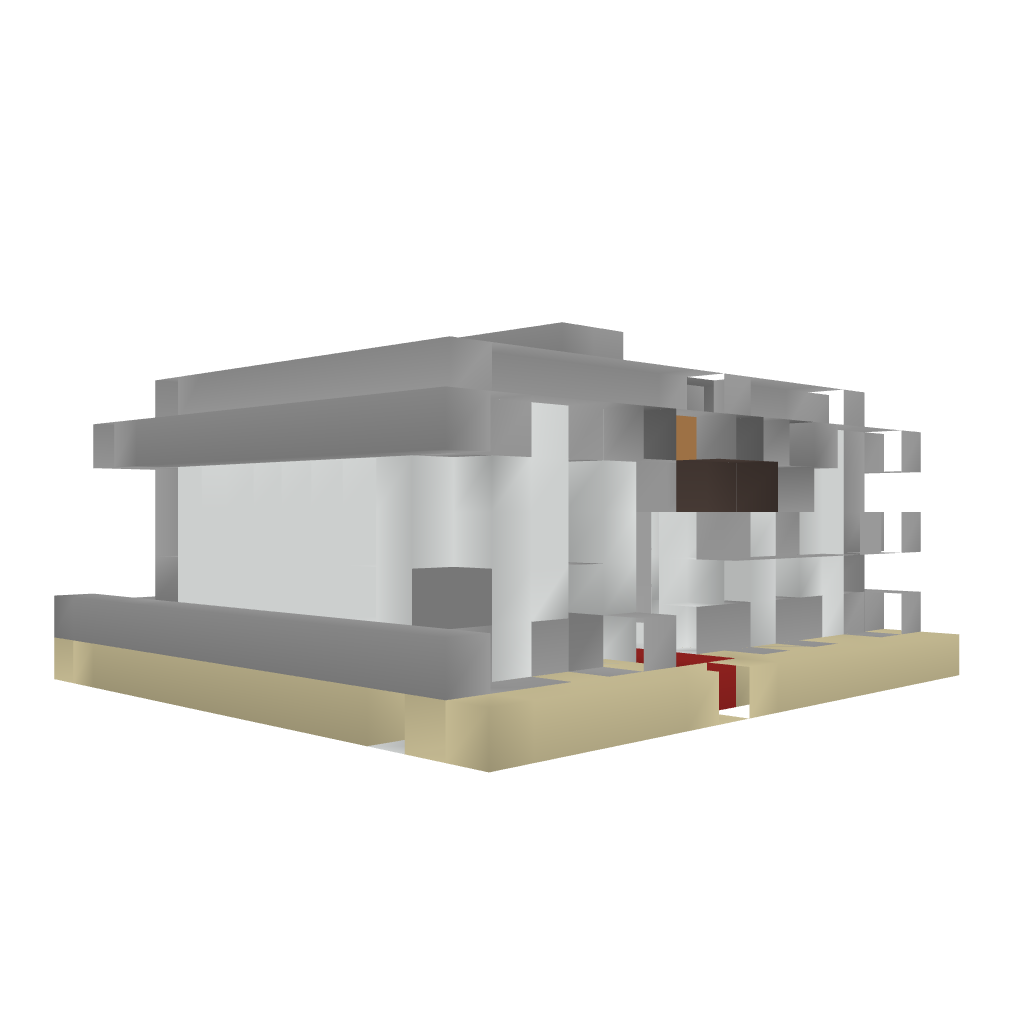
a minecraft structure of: Small Library